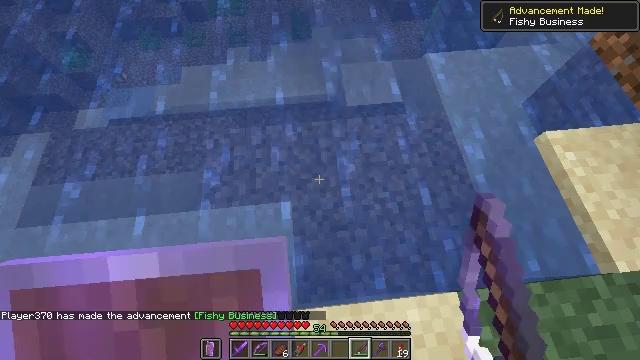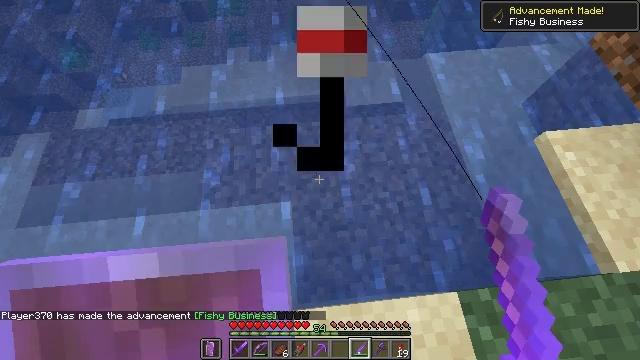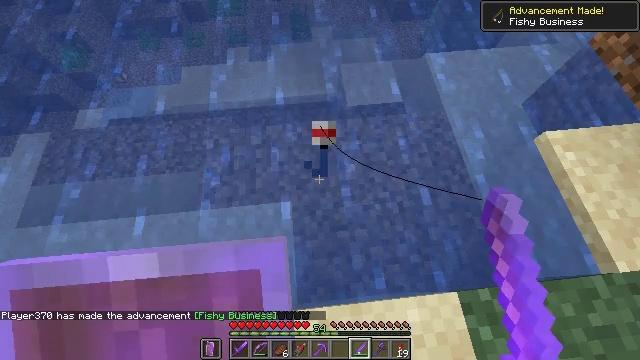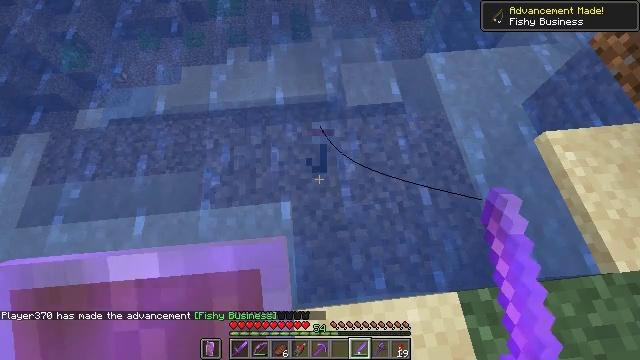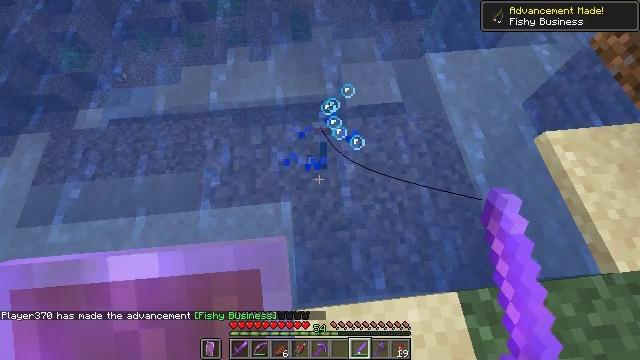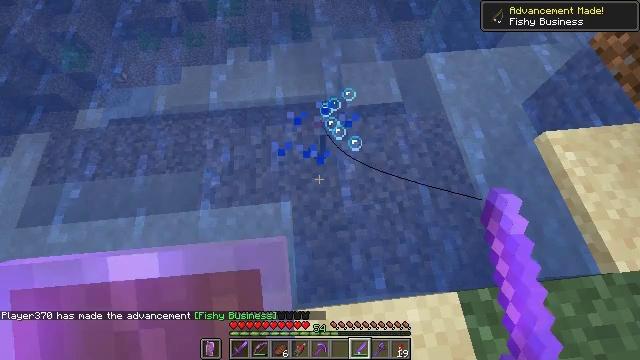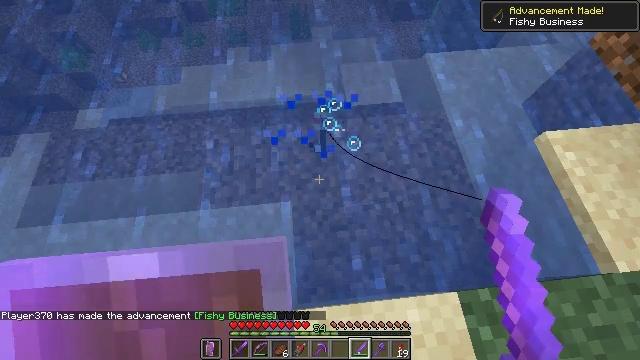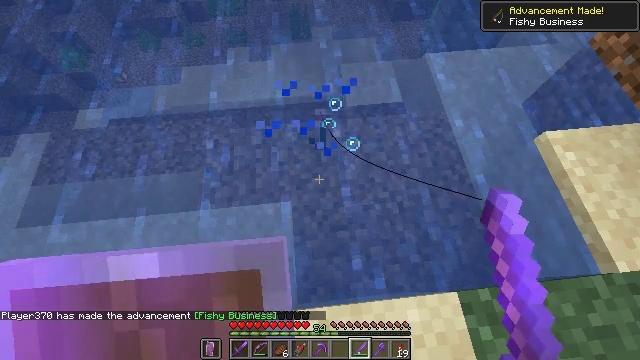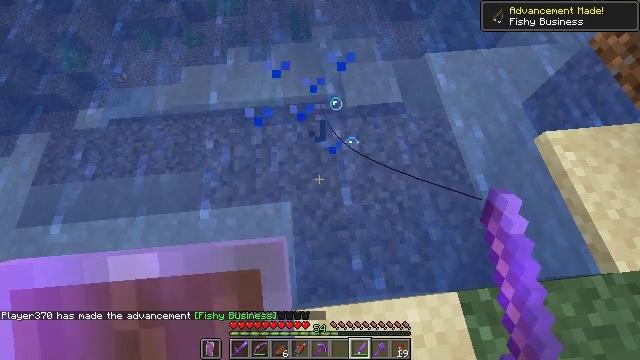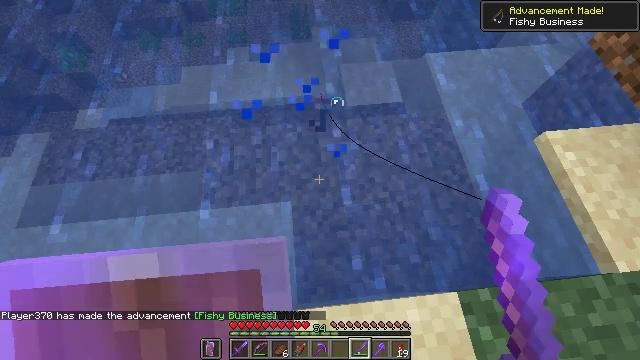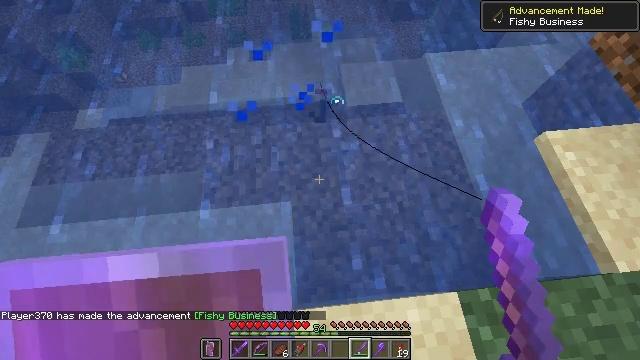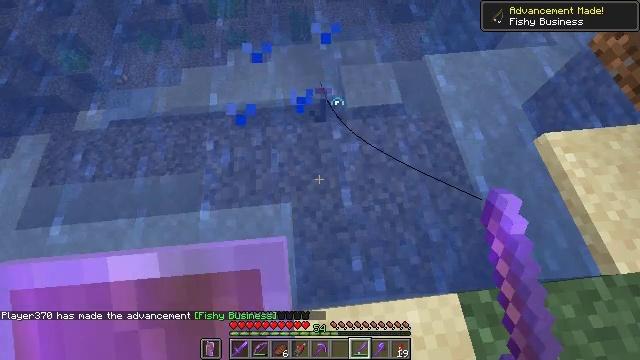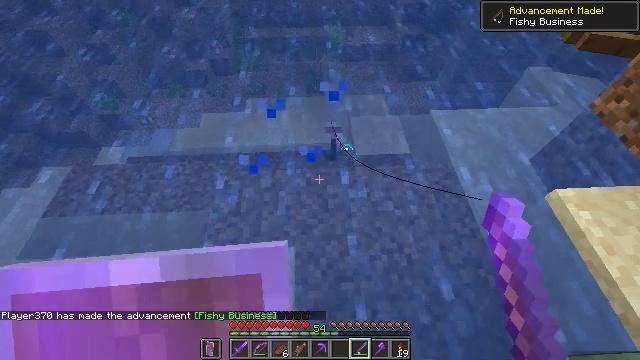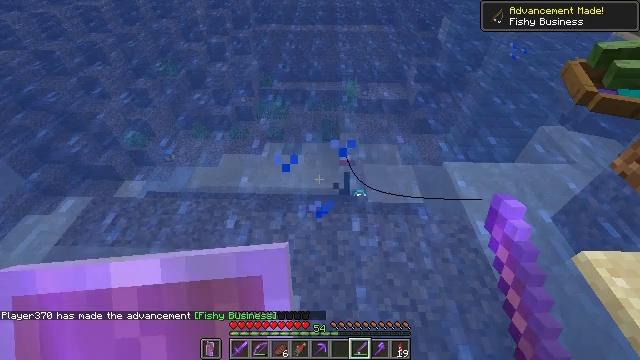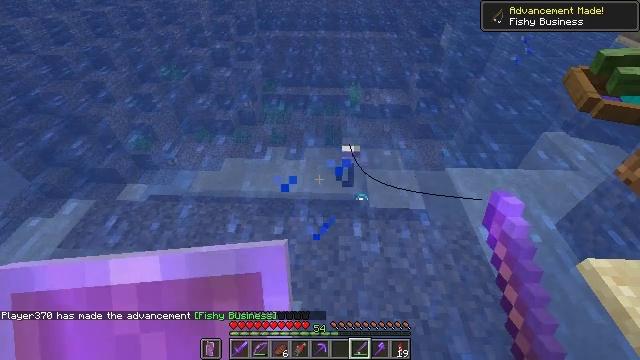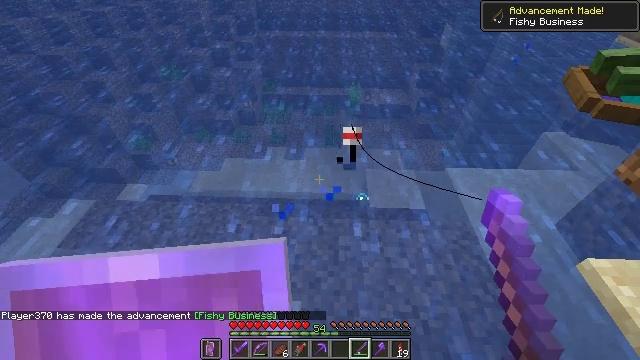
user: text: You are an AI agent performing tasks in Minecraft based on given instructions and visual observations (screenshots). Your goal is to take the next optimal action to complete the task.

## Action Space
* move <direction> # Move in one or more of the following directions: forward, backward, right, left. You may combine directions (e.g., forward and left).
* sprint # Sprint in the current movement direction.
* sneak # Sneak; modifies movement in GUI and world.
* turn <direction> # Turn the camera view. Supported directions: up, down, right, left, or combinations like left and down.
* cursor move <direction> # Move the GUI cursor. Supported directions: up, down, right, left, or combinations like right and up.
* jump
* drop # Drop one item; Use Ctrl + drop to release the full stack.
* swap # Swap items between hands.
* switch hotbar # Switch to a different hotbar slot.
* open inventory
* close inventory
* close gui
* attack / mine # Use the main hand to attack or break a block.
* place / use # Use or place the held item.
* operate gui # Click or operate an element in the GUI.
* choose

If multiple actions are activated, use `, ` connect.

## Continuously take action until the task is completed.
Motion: motion action
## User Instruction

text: Gather items from the brown shulker box by mining it.
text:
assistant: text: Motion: no_op
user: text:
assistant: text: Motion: no_op
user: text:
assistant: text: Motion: no_op
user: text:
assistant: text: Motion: no_op
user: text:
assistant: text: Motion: no_op
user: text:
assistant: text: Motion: no_op
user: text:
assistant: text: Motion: no_op
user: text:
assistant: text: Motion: no_op
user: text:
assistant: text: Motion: no_op
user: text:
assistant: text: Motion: no_op
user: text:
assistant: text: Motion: no_op
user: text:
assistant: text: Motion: turn left and up
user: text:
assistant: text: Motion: turn left and up
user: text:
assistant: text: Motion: turn up
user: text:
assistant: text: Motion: no_op
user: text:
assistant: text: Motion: no_op
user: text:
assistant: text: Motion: no_op
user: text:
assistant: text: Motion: no_op
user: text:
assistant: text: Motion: no_op
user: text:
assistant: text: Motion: no_op
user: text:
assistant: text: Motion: no_op
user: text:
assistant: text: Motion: no_op
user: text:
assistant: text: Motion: no_op
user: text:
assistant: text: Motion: no_op
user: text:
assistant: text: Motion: no_op
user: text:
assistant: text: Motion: no_op
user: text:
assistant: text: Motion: no_op
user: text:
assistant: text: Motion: no_op
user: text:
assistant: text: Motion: no_op
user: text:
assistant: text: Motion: no_op